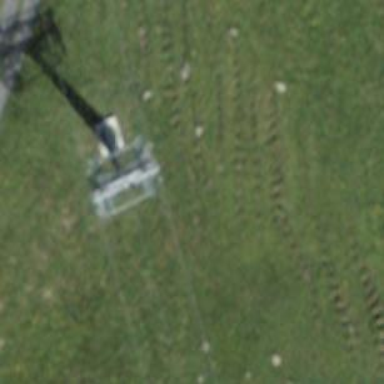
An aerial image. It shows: Pylon for aerialway.